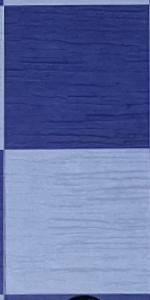
Label: Empty